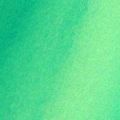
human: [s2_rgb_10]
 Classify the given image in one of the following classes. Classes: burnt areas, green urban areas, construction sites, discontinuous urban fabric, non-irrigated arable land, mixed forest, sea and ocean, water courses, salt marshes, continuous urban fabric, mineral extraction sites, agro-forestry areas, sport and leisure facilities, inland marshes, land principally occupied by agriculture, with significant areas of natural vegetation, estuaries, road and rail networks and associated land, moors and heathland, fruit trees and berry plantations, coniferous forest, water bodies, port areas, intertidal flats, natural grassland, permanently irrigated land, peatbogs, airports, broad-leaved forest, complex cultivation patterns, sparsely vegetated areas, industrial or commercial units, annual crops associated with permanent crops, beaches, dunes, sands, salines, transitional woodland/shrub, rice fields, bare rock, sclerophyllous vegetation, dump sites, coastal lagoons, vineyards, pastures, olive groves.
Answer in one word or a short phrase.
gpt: sea and ocean